Question: when i run the 'call procedure' once it is working fine but if i put it inside for loop I'm getting error :
Here is my Code :
'''
<?php
//mysql_query(mysql, "SET @increment = 10");
for($i=0;$i<2;$i++) {
$overall_dissat=mysql_query("call daily_sales('HO Bangalore','2013-07-01','2013-07-30')");
if($overall_dissat===false) {
echo mysql_errno().': '.mysql_error();
}
while($obj=mysql_fetch_array($overall_dissat)) {
//print_r($obj);
echo "<td>".$obj['sat']."</td>";
}
}
?>
'''
Here's the error:
> 2014: Commands out of sync; you can't run this command now

Talking with the Call Procedure in mySql is working fine . but from php ....? How to achieve it..
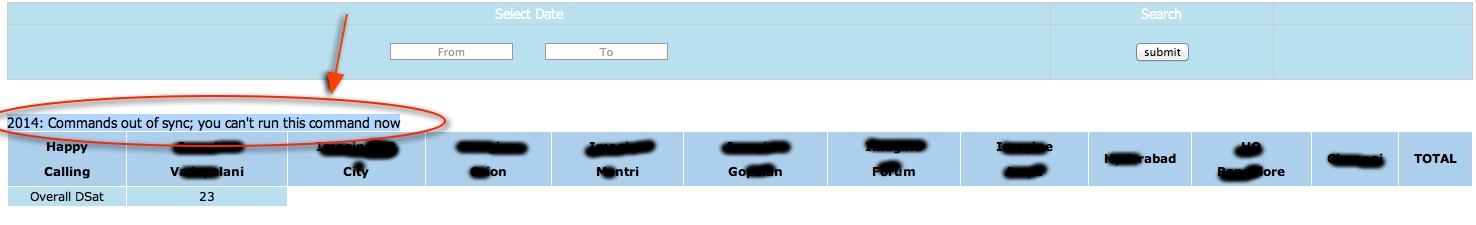
Answer: Your stored procedure returns multiple result sets. A new query can only be issued on a connection after all pending results have been fetched. To process procedure call results you need to use mysqli_next_result() / mysqli_more_results(). See <URL>.
Stop using mysql_* functions, they're outdated.